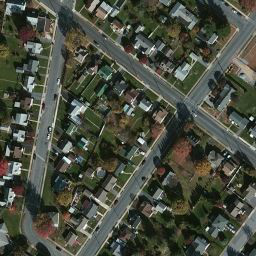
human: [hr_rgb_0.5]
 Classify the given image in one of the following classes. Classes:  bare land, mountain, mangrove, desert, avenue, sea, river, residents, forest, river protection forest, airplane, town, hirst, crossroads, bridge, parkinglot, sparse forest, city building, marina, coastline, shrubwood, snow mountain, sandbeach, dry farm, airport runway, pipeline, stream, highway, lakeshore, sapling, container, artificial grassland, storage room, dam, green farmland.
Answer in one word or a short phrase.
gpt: town